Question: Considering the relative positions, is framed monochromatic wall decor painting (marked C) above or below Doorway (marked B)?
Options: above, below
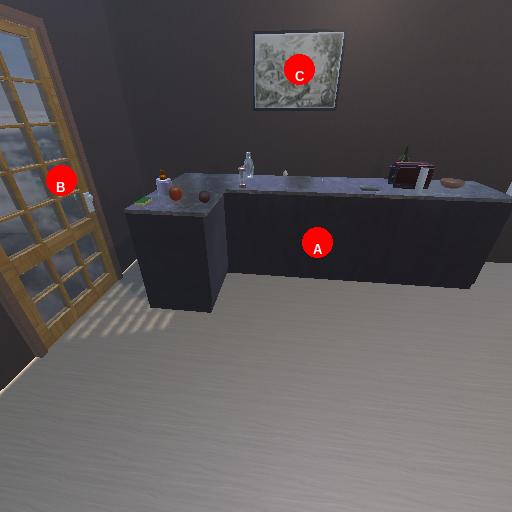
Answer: above